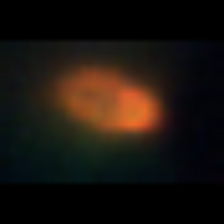
Taxon: Unknown_phyto
Group: Unknown